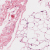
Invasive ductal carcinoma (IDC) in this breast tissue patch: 0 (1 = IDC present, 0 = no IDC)